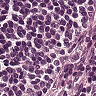
Metastatic tissue present: no